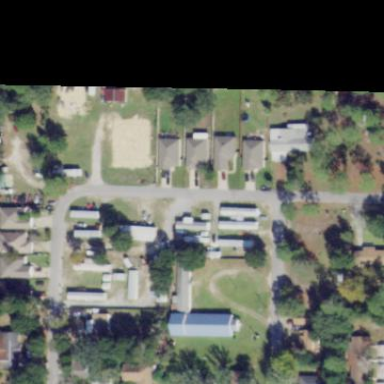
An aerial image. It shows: Residential area known as trailer park.